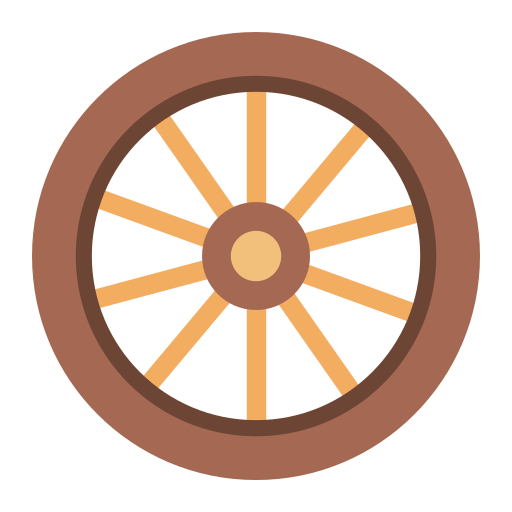
wheel flat